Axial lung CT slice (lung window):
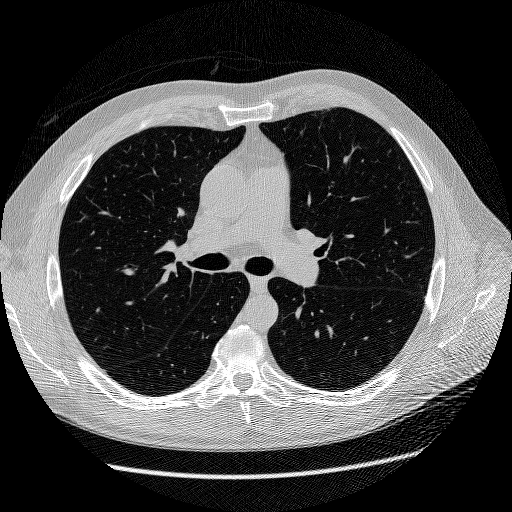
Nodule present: no